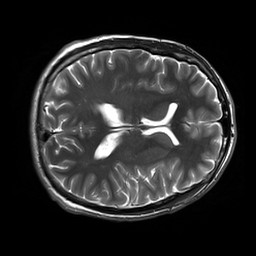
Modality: T2w
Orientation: axial
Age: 29
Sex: male
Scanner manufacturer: siemens
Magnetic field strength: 3 T
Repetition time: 8.53 s
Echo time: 0.091 s